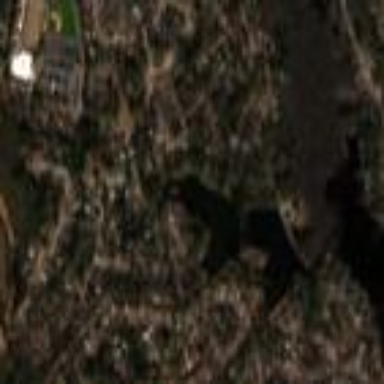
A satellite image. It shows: Residential area in neighborhood consisting of single-family homes.